Field crop: maize
Growth stage: 2
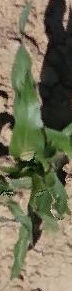
Species: maize